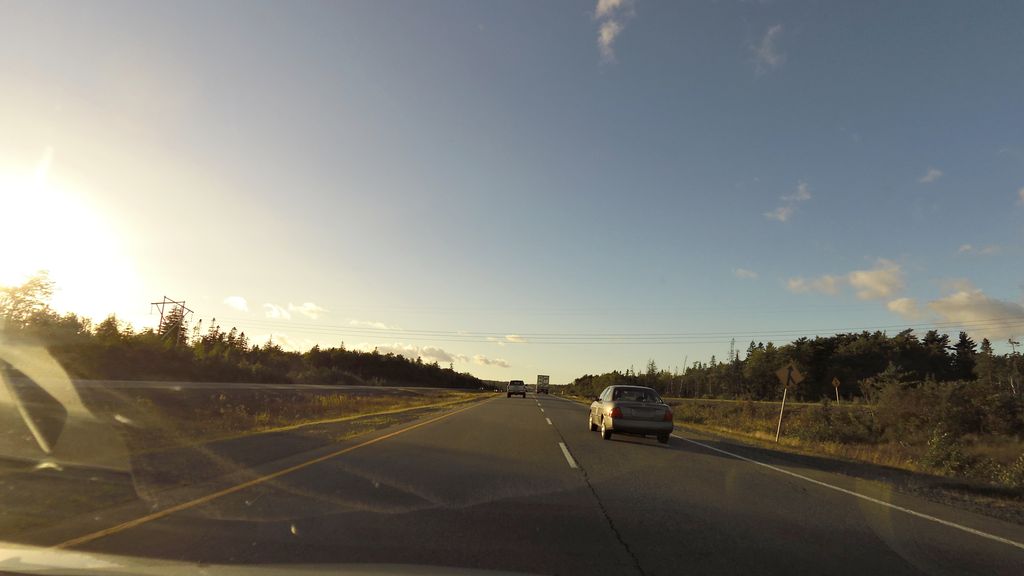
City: halifax